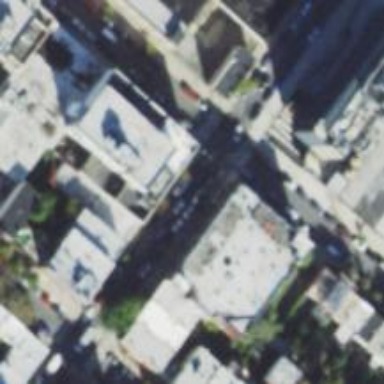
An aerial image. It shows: Building.